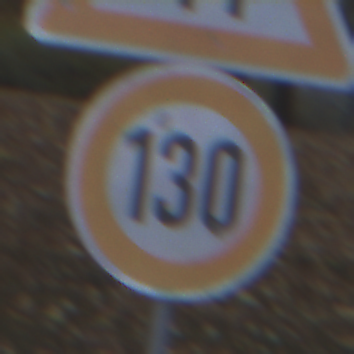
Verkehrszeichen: Geschwindigkeit130
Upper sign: EinseitigVerengteFahrbahnRechts
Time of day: MorningAfternoon
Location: Outdoor (Urban)
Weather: Overcast
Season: NotSpecified
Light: Natural